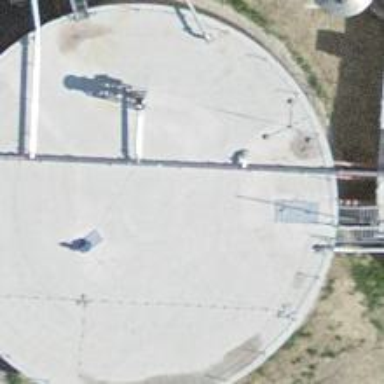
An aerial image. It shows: Digester building.